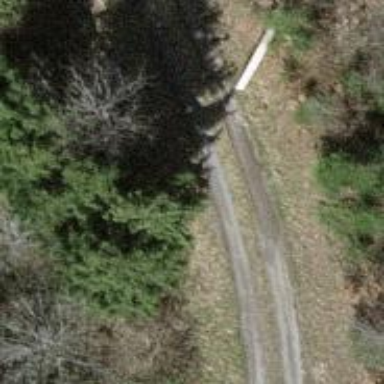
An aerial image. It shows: Well-maintained track road with grade 1 tracktype.